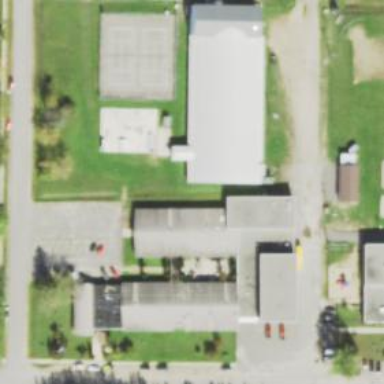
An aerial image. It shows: School building.